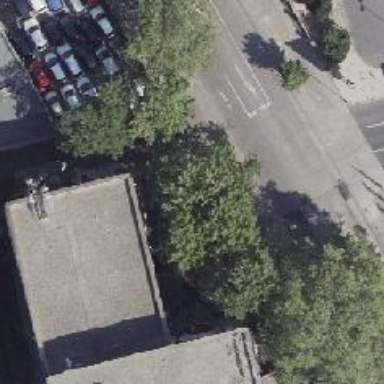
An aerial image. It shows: Deciduous broadleaved tree. There is parking obstacle present.